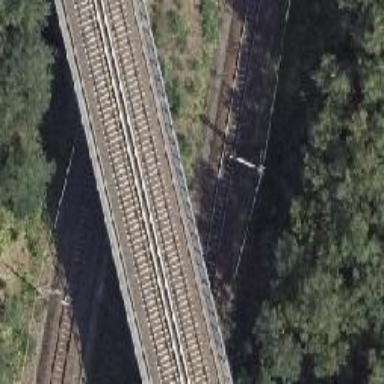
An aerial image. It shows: Railway milestone with catenary mast.